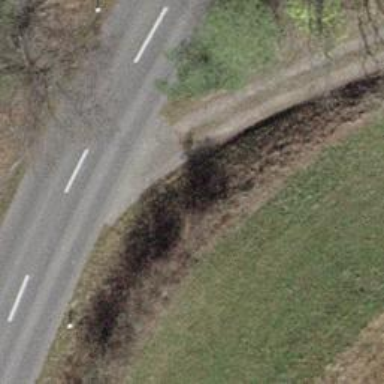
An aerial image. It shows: Hedge acting as barrier.